Interaction volume radius: 5 \u00c5
Interaction volume height: 40 \u00c5
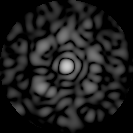
Disorder parameter: 0.7793